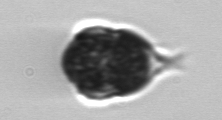
Label: Mesodinium